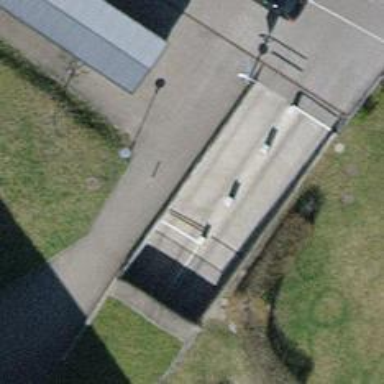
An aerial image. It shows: Lift gate barrier.